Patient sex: F
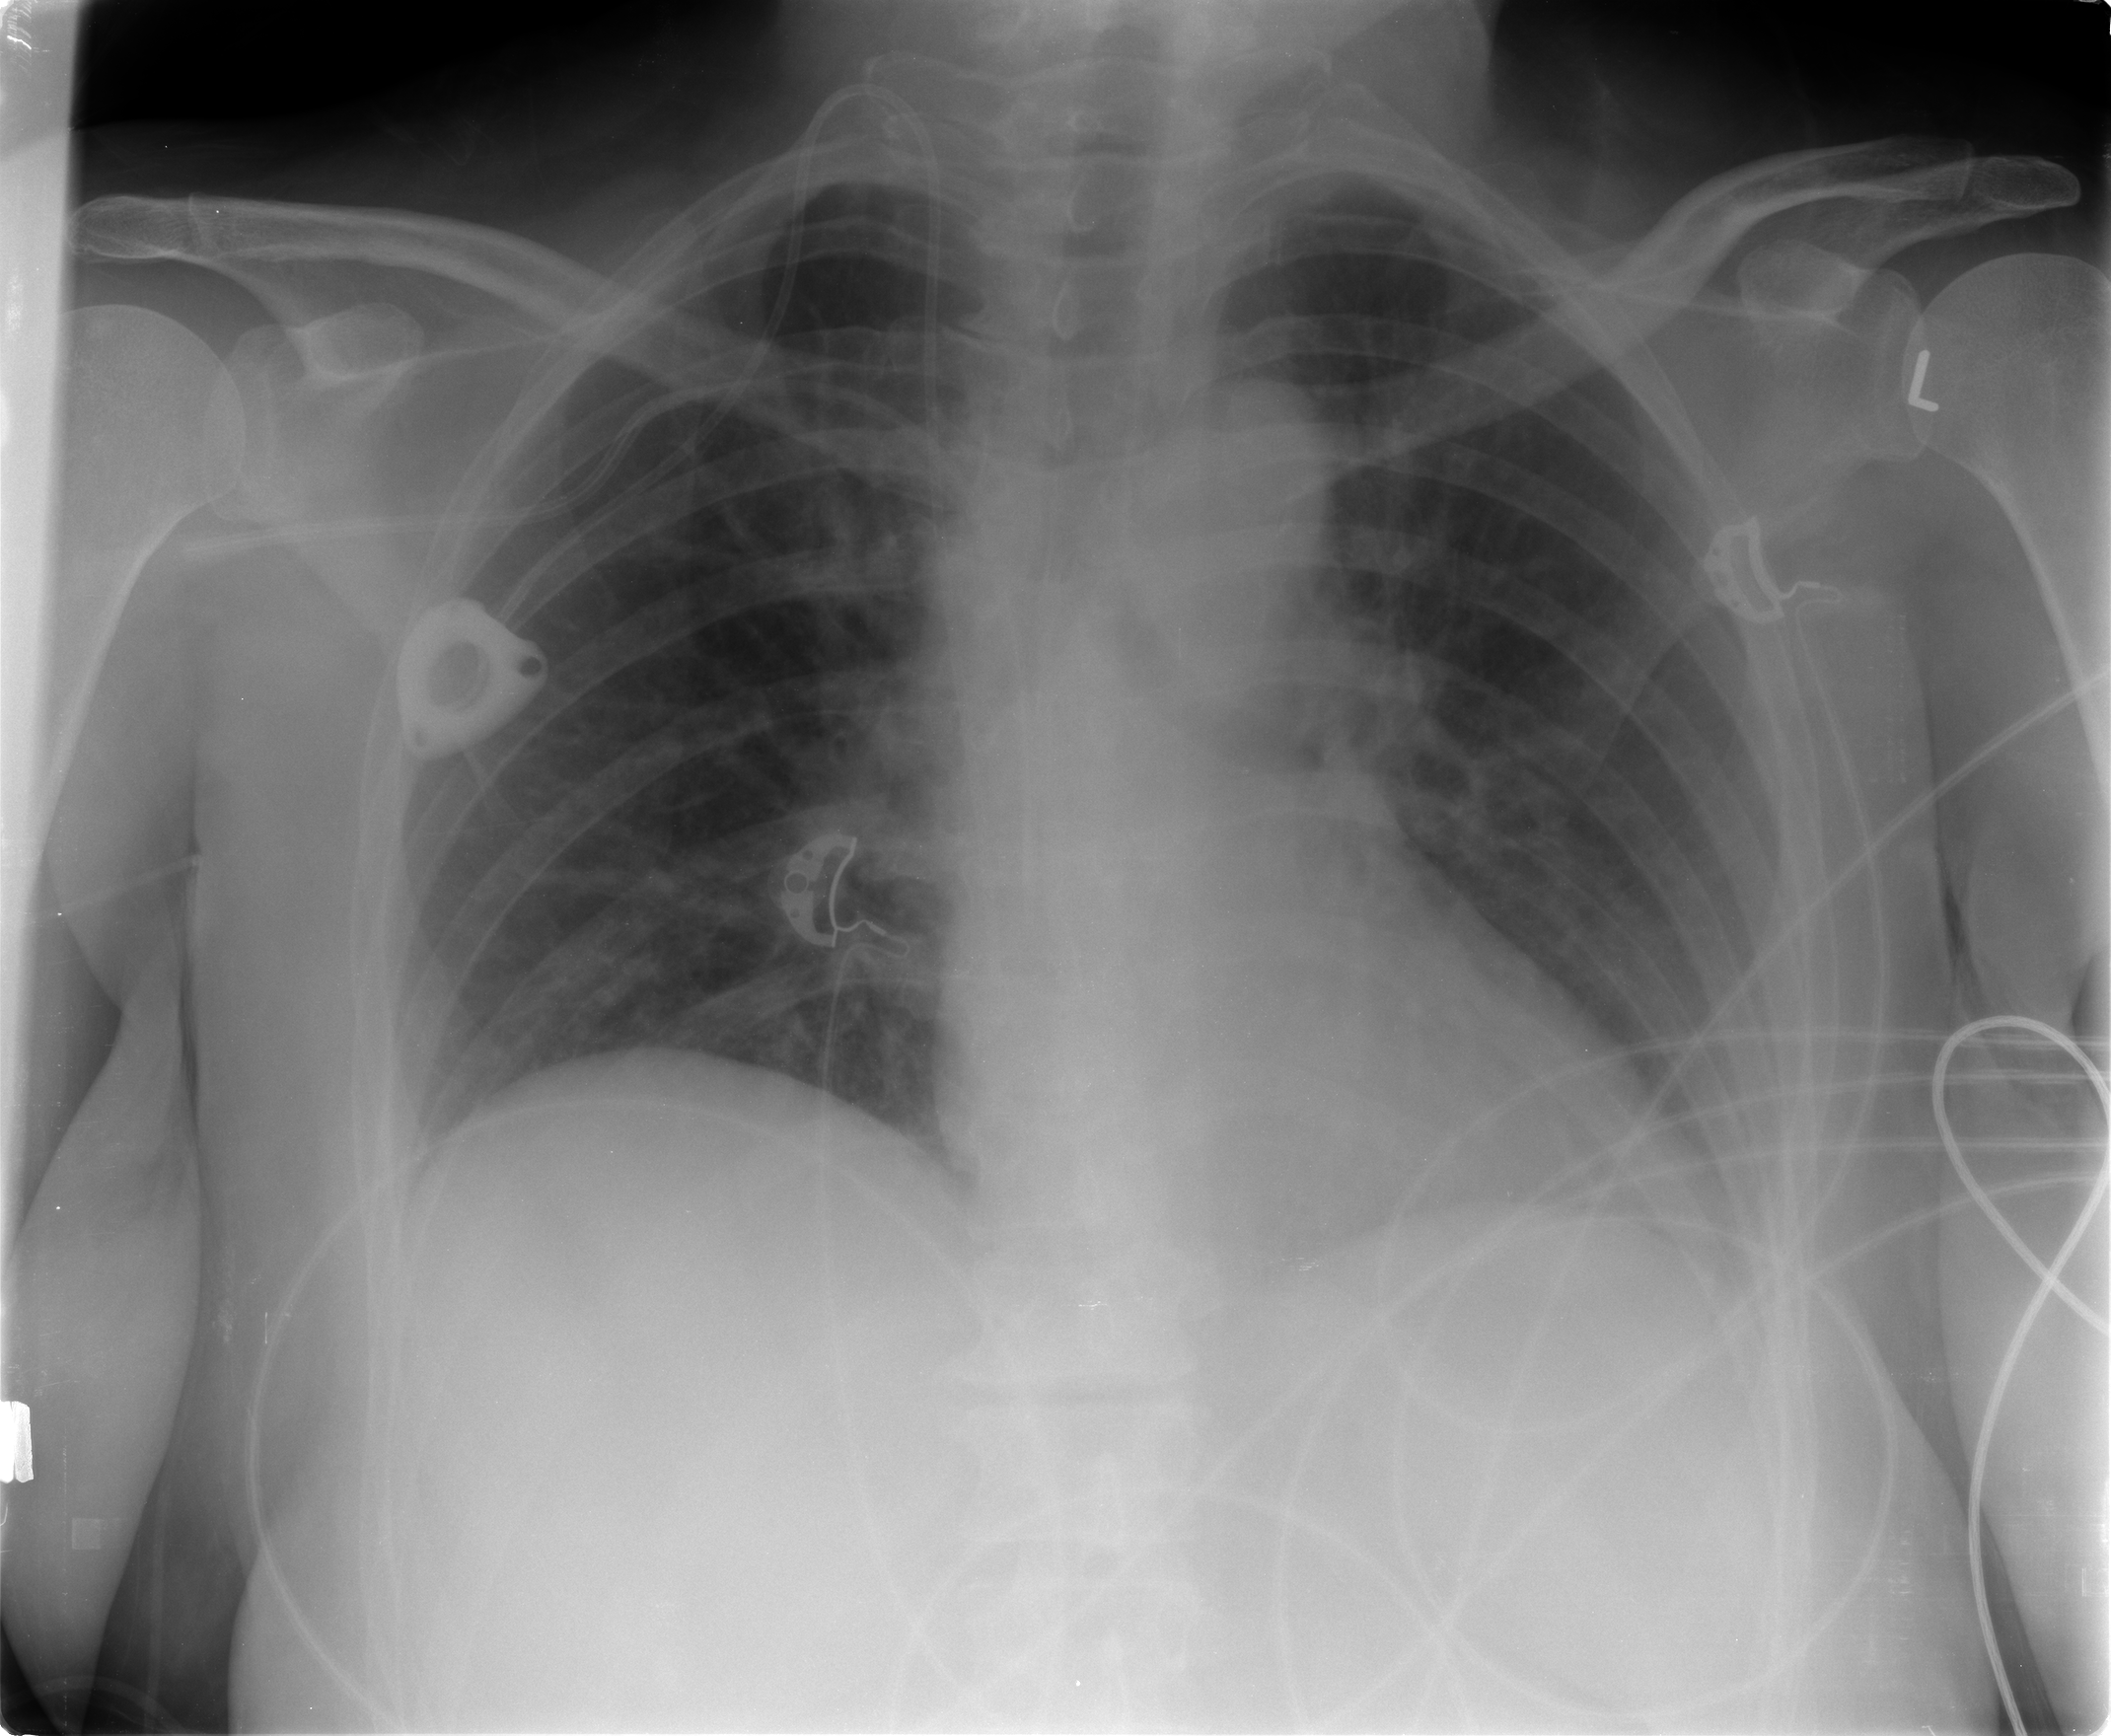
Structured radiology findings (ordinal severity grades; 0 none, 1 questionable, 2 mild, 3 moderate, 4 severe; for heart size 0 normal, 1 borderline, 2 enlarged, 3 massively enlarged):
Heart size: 0
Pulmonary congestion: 2
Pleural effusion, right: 0
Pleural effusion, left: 0
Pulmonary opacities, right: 0
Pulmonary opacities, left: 0
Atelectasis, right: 0
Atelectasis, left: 0